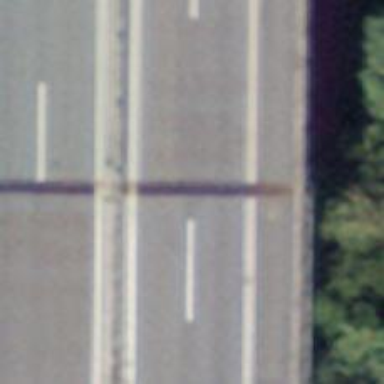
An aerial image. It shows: Motorway.